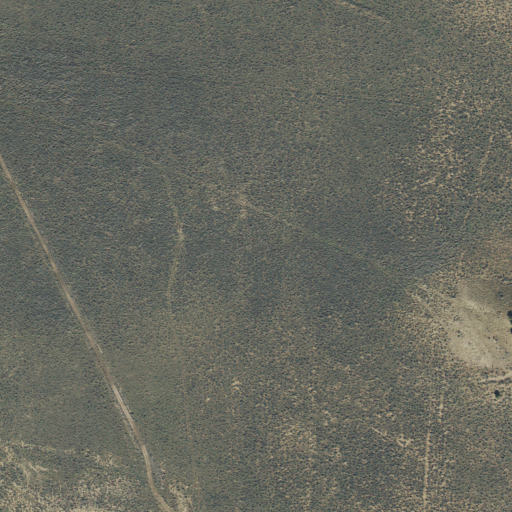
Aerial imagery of valley in Utah named Cal Valley containing shrub and open development